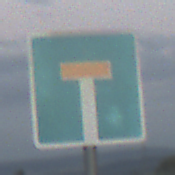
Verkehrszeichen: Sackgasse
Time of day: SunriseSunset
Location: Outdoor (Nature)
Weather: PartlyCloudy
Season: NotSpecified
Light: Natural